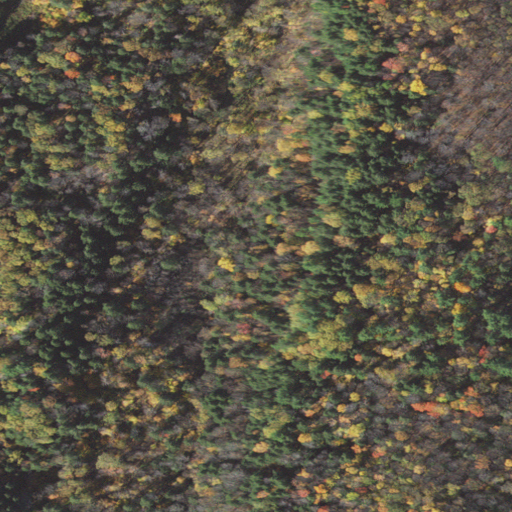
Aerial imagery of cliff(s) in Vermont named Arnolds Ledge containing deciduous forest, evergreen forest, mixed forest, and woody wetlands